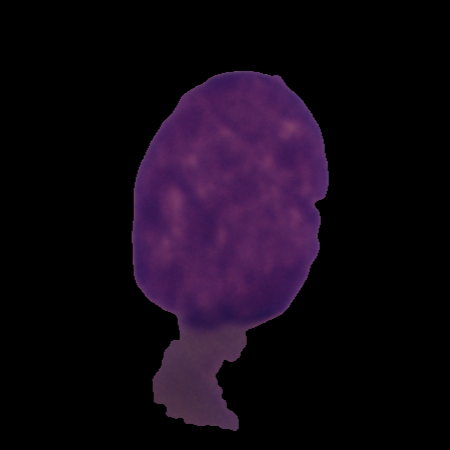
Label: cancer